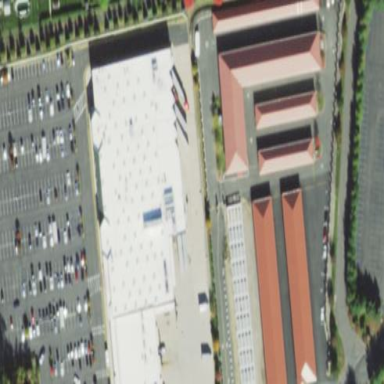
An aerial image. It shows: Building that serves as storage rental shop.